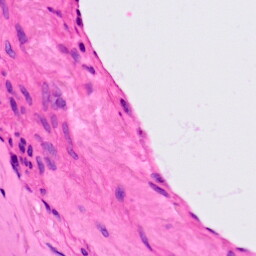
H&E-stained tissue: Lung